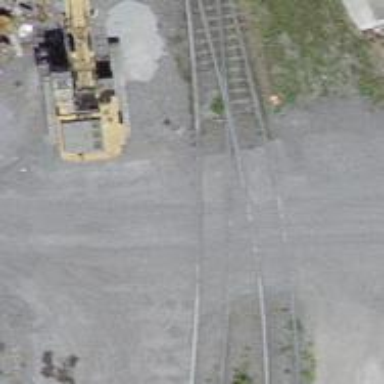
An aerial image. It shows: Single railway spur track.